Question: I was very interested in upgrading to Java 7 (for my own selfish coding reasons). However, we have users who are very latency sensitive (everything needs to be sub-millisecond). I did a simple performance comparison test between 3 different JVMs and found Java 7 to be so much slower. The test pushed some simple messages through our application. This test is a low load, load volume test, which pushes a single message through, every few seconds. The results were (in microseconds):
'''
- Hotspot 6 (build 24): msgs= 23 avg= 902
- JRockit 6 (R28 b 29): msgs= 23 avg= 481
- Hotspot 7 (build 04): msgs= 34 avg=1130
'''
Oracle's strategy is to merge JRockit and Hotspot starting with Java 7 (so JRockit 6 is the last available). Does anyone have any ideas why the performance is so much worse? (One point to note, is that the code was compiled under Java 1.6. Not sure if that would explain it...)
UPDATE: I voted to close my own question because I can see from the comments that I am not really able to communicate enough info to make this a constructive question. Thanks to all who commented.
UPDATE: After more feed back, I thought I would provide more info. Test is always after a fresh start. . Repeating test multiple times gives consistent result. No GCs occurred in any test iteration.
Below is graphed values of one of the test runs. For both JRockit and Hotspot 7, the very first latency value was thrown out. JRockit has huge first value, but then very quickly optimizes and settles toward mean. Hotspot 7 takes longer to optimize, and never drops to a mean as low as JRockit. Each data point represents microseconds to read a message from TCP/IP socket, run through business logic, and write message on another socket. Every message is identical, and no new code paths are entered for any message.

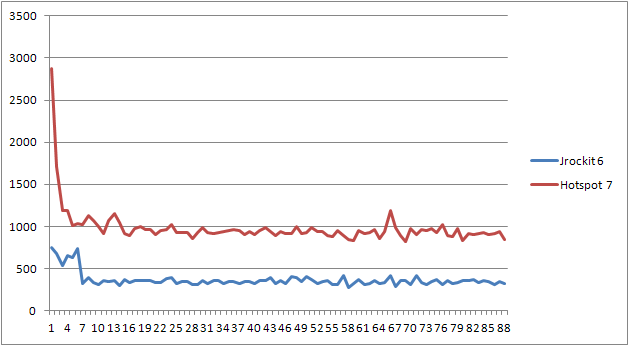
Answer: The main thrust of this question was, (including the JVM args) why does the same JAR of Java code run so much more slowly with Hotspot 7 JVM than with JRockit 6 and Hotspot 6.
This gave rise to a few responses concerned about whether the timing was done correctly (apparently due to people's skepticism that there could have such a different result between the JVMs). Based on numerous tests, there is no question in my mind that the measurements are correct.
Potential answers I thought possible were:
- - -
So the fact is, the new Java 7 JVM behavior is very different with our app, . The only resolution is to profile the code against the Java 7 VM, to discover where the slow points are in the code. (And perhaps at that point, it will be clear what the actual difference between Java 6 JVM and Java 7 JVM was/is).
I appreciate everyone's comments, and apologize that I couldn't provide enough detail for a clear analysis/resolution.